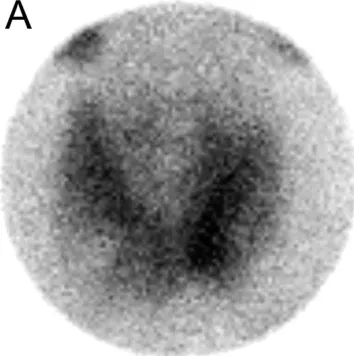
Early.
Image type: radiology (scintigraphy)